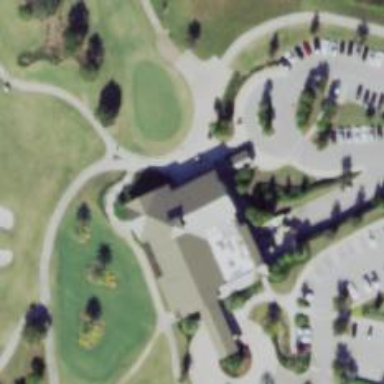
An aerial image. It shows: Golf course.